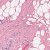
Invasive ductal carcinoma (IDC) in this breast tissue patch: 0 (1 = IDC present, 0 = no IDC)